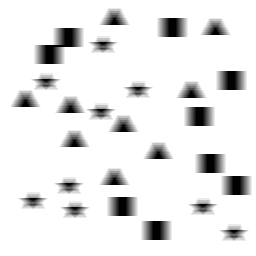
Squares: 9
Triangles: 9
Stars: 9
Total shapes: 27